Field crop: tomato
Growth stage: 1
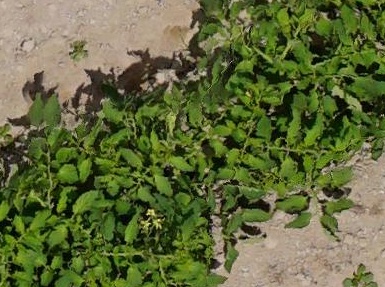
Species: tomato